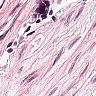
Metastatic tissue present: no